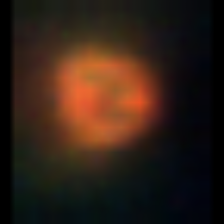
Taxon: NanoPlankton
Group: Other